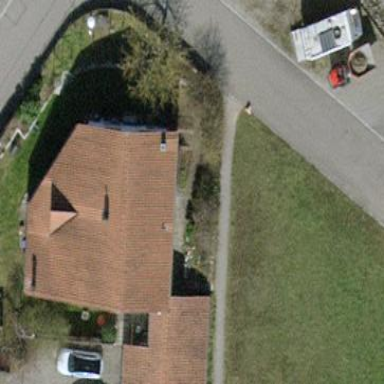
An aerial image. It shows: Semidetached house with gabled roof.